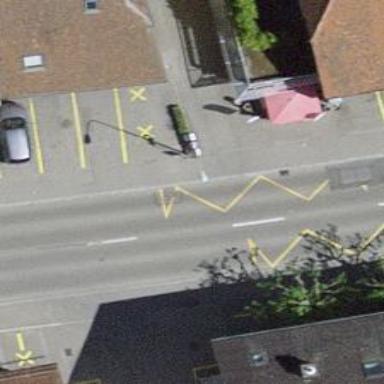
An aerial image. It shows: Public transport stop position.